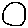
Label: circle